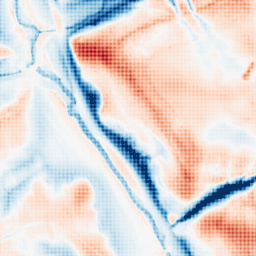
Category: edge_preserving
Decomposition family: guided
Decomposition parameters: radius: 16
eps: 0.1
Upsampling method: sinc_hamming
Upsampling parameters: scale: 4
kernel_size: 4
Upsampling scale: 4